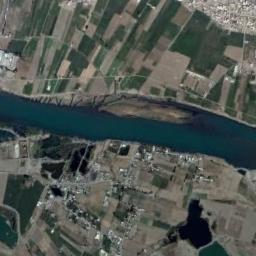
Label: river